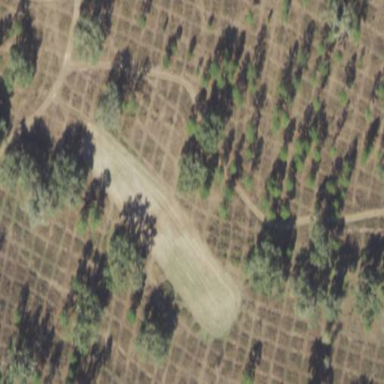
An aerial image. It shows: Orchard.